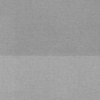
Label: dusty